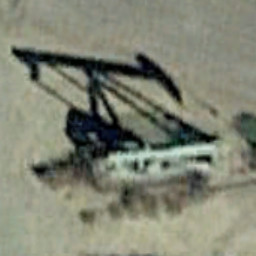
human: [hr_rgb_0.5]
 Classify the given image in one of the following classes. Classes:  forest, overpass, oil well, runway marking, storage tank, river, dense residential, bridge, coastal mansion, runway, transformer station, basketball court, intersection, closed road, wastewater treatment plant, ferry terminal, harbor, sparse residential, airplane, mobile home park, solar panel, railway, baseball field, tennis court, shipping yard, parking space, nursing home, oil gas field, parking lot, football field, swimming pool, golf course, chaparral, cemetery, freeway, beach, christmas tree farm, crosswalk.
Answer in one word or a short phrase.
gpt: oil well